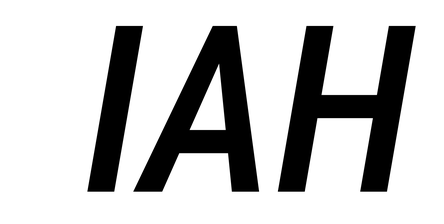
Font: Roboto-Italic_Condensed_Medium_Italic